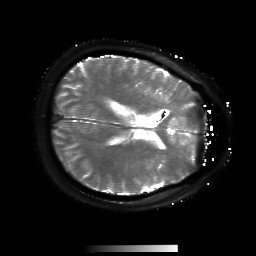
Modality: T2starmap
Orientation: axial
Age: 22
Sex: male
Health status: ill